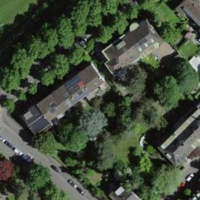
EUNIS habitat code: 55
Species observed at this site:
Hedera colchica